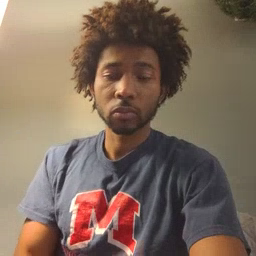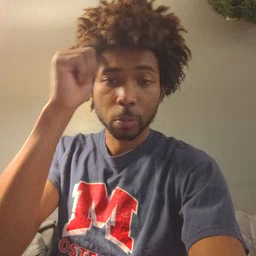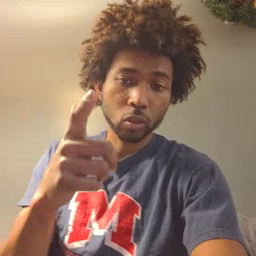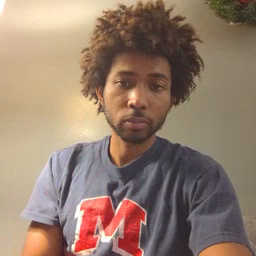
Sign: brother